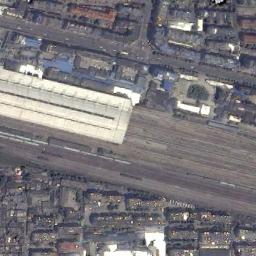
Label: railway_station